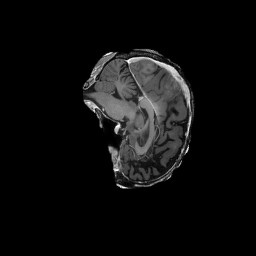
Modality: T1w
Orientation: sagittal
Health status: ill
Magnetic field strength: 3 T